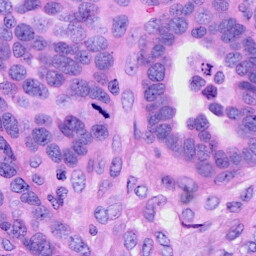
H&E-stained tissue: Ovarian